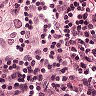
Metastatic tissue present: no